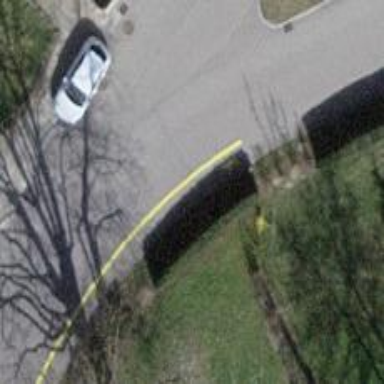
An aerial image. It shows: Hedge barrier.